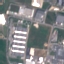
Label: Industrial